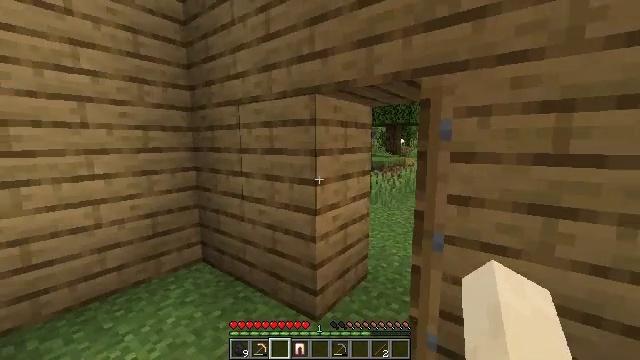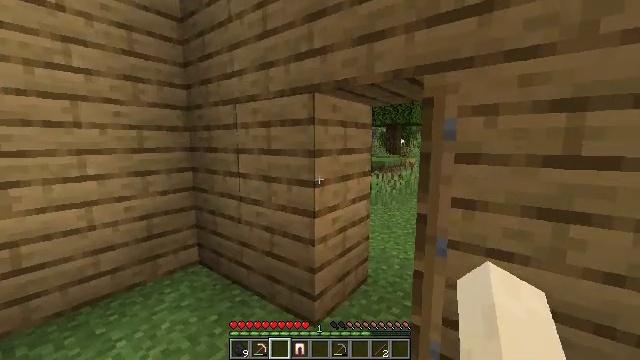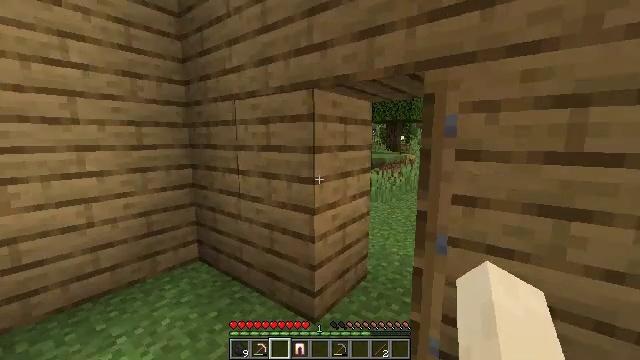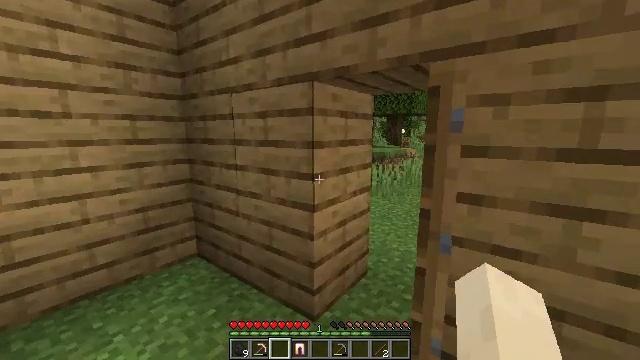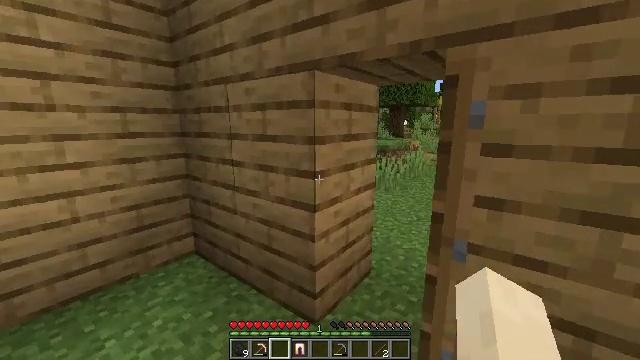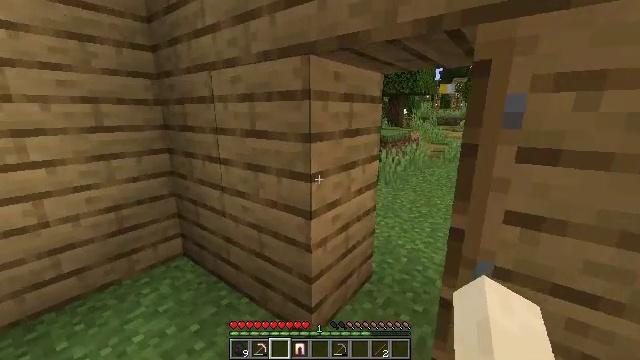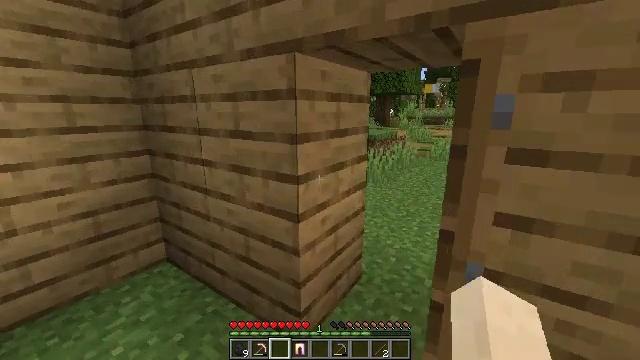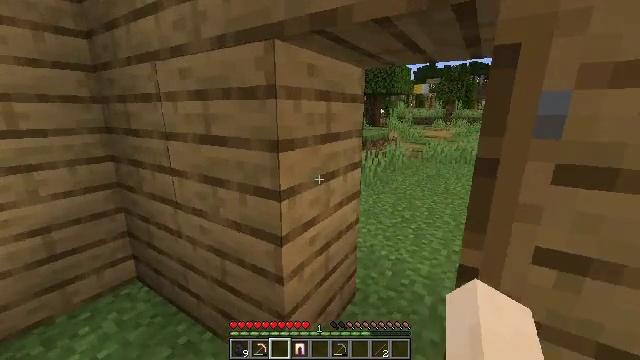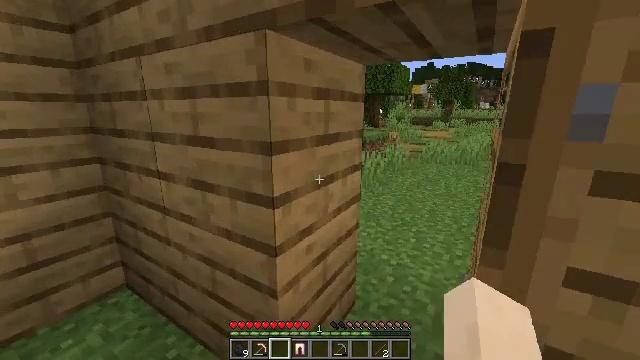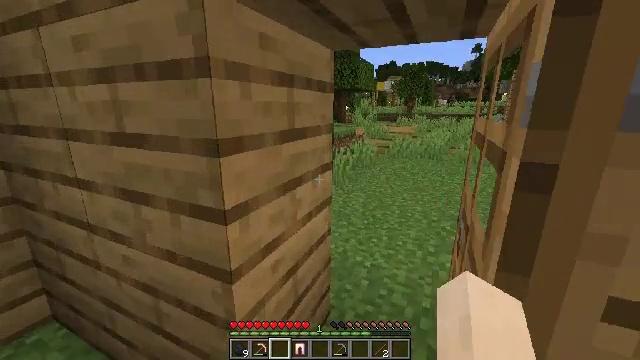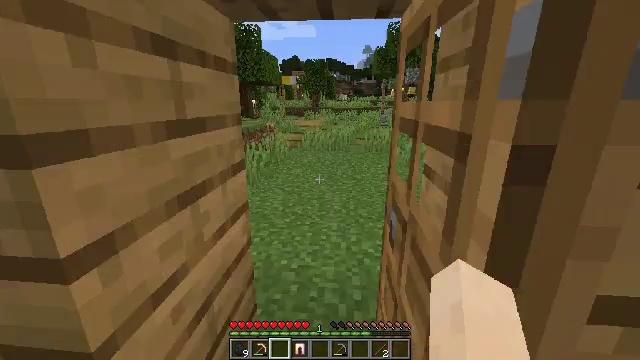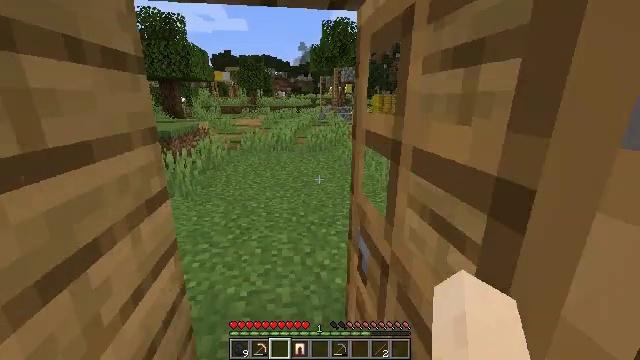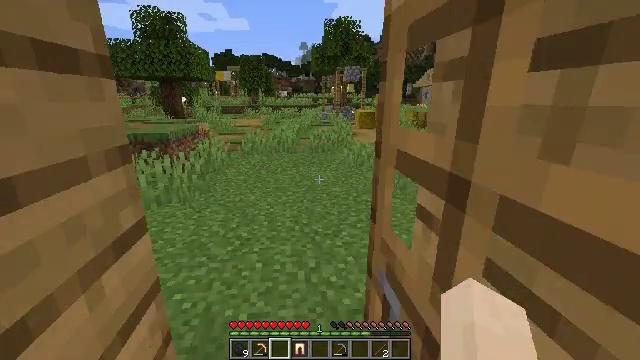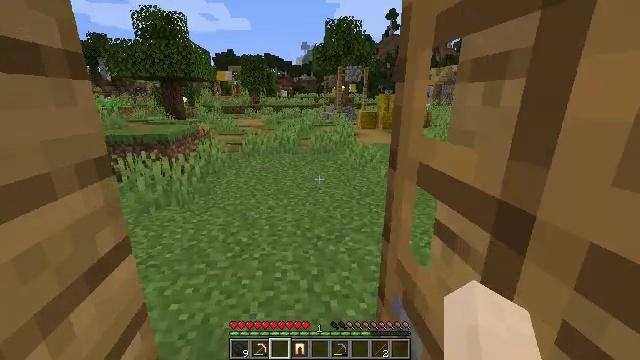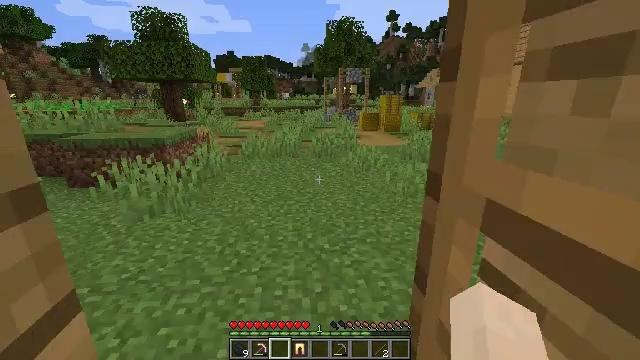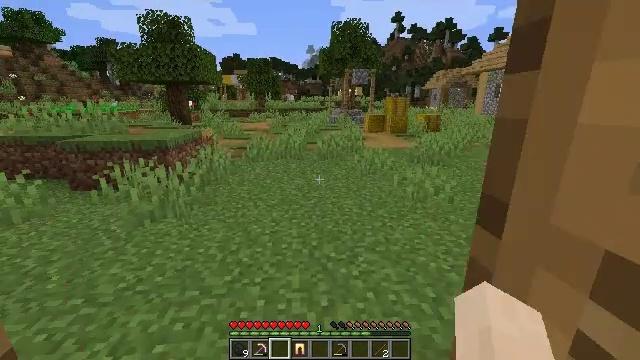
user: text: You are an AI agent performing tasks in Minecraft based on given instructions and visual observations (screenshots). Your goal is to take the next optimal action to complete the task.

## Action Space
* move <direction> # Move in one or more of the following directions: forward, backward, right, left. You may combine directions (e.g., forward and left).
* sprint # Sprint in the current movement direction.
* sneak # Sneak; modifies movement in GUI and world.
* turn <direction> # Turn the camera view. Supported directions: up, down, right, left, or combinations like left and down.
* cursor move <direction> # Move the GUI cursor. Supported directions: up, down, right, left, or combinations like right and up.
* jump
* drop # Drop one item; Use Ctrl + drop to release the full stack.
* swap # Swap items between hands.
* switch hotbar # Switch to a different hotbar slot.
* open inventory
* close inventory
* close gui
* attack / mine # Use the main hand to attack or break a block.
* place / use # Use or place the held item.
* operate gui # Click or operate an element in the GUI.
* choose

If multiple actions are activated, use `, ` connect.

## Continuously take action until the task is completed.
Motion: motion action
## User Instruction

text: Chop the stripped oak wood logs.
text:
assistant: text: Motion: no_op
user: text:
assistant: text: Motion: no_op
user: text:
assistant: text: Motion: move forward, turn down
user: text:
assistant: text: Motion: move forward, turn down
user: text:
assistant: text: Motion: move forward, turn down
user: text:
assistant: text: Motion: move forward, turn right
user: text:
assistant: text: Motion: move forward, turn right
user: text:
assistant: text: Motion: move forward
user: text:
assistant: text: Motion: move forward, turn right
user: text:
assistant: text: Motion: move forward, turn right and down
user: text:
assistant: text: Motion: move forward, turn right
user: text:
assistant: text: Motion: move forward
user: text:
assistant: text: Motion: move forward
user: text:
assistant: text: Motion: move forward
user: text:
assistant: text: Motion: move forward, turn left
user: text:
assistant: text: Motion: move forward, turn left
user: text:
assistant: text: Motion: move forward, turn left
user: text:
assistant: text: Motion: move forward
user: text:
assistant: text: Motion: move forward, turn left
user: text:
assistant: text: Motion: move forward, turn left
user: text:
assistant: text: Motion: move forward, turn left
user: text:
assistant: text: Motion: move forward, turn left and down
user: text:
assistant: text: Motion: move forward, turn left
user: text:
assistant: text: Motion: move forward
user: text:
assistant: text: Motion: move forward
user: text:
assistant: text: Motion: move forward
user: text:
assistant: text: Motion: move forward, turn up
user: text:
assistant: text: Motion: move forward, turn up
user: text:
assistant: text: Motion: move forward
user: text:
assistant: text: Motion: move forward